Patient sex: F
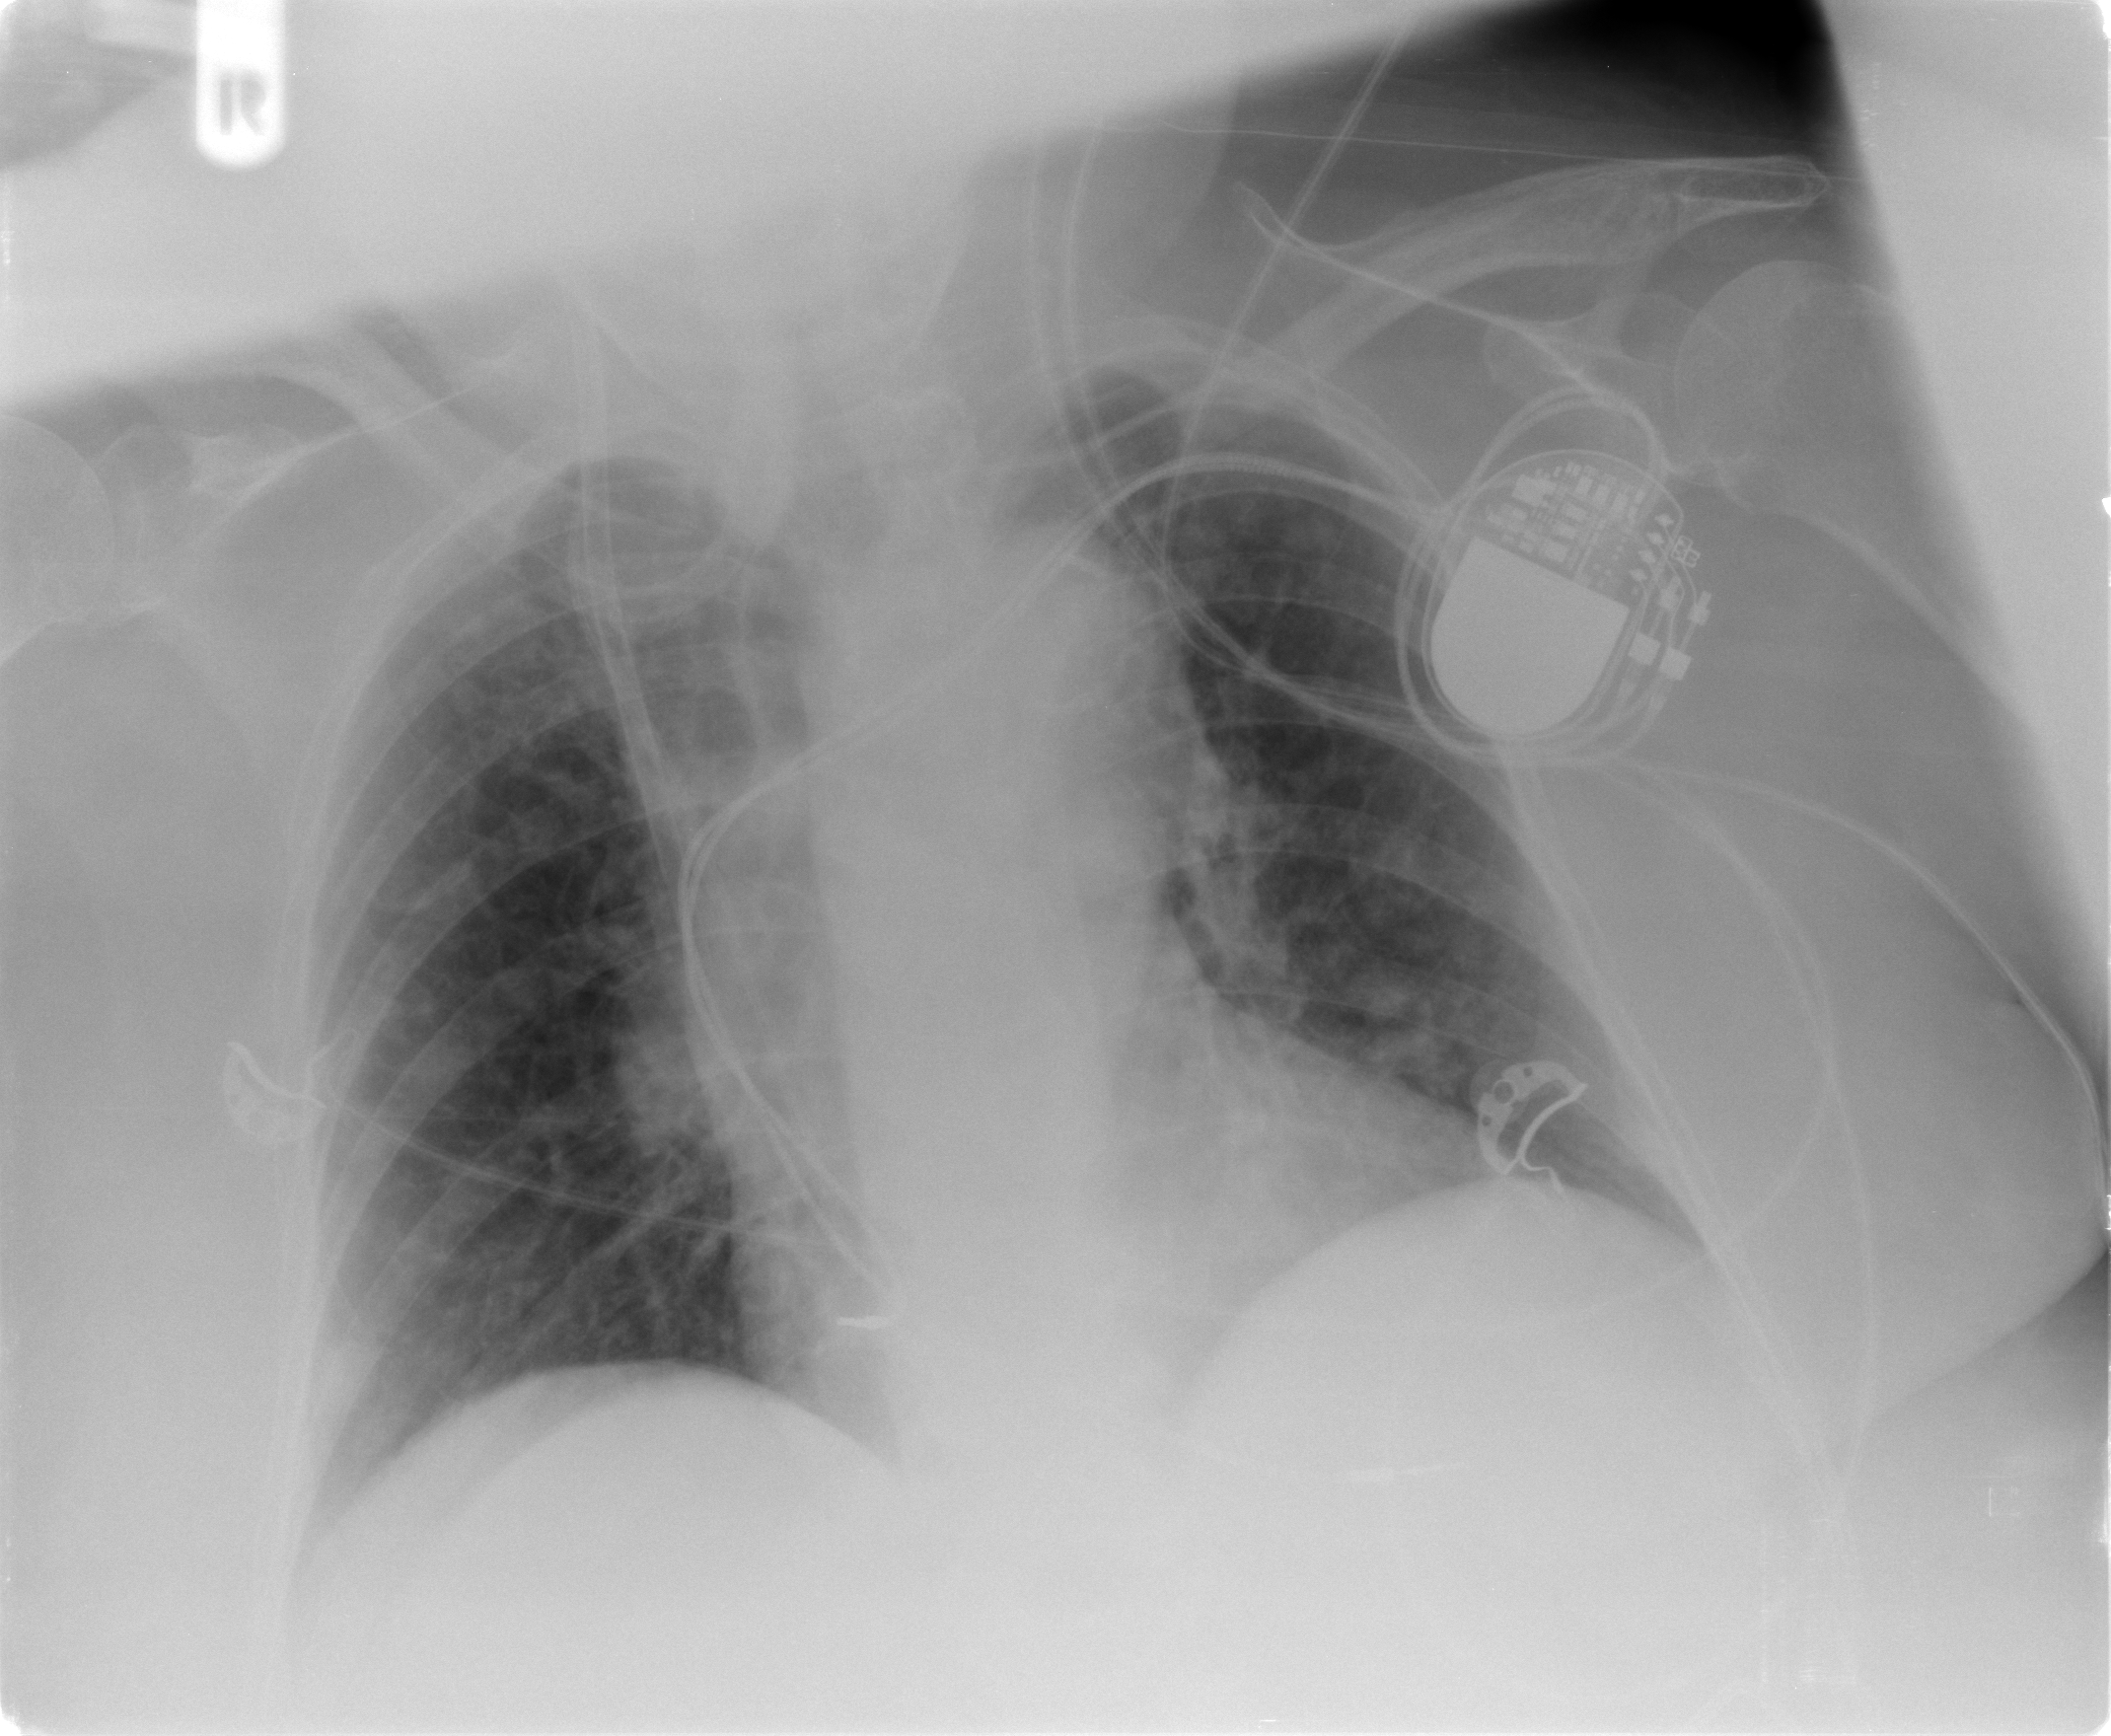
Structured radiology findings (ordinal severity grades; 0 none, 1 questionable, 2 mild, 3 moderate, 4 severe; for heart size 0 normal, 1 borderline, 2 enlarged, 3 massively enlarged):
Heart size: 0
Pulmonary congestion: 2
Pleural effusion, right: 0
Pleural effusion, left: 0
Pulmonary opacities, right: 0
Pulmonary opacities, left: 0
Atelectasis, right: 0
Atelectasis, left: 0